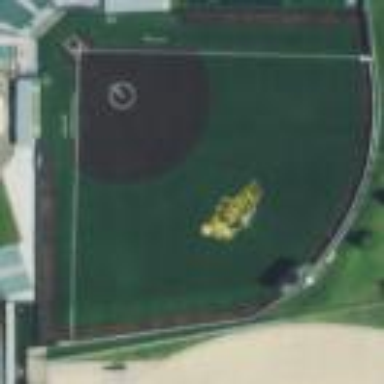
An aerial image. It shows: Softball pitch for leisure sports.